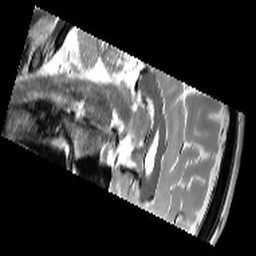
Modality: T2w
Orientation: sagittal
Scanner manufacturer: siemens
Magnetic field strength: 3 T
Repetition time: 9.86 s
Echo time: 0.05 s